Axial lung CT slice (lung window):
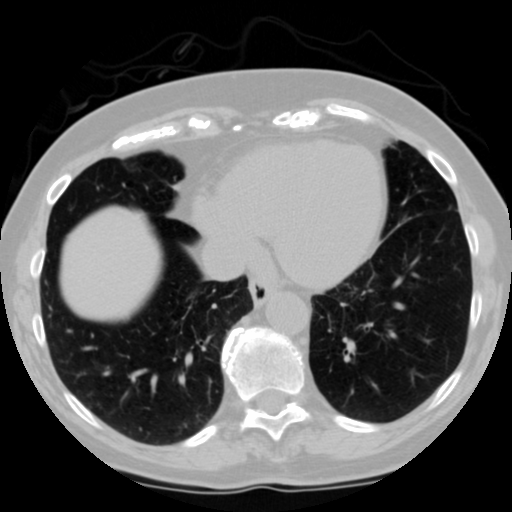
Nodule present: no